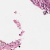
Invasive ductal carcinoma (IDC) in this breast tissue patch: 0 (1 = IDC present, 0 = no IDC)